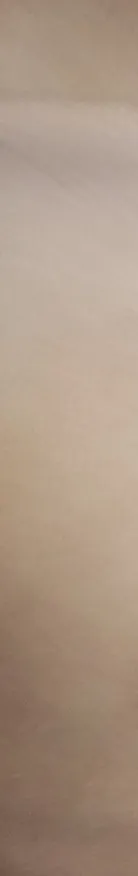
Lateral view of the sternal swelling.
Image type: radiology (x_ray)